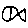
Label: fish